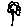
Label: flower